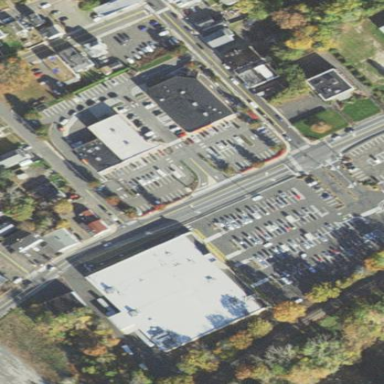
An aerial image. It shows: Parking area with asphalt surface.